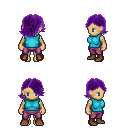
a pixel art fantasy rpg character, female body template, human, tanned skin, teal sleeveless shirt, magenta pants, purple swoop hairstyle, brown shoes, four views (front, back, left, right), 2x2 character sprite sheet, small pixel art, hard edges, no anti-aliasing